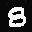
Label: 8